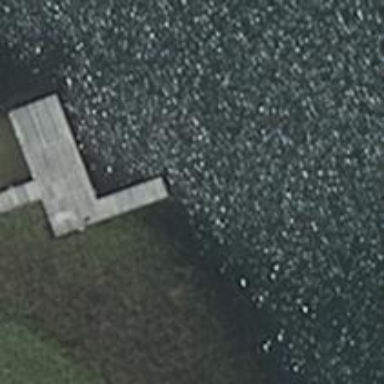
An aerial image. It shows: Man-made pier.